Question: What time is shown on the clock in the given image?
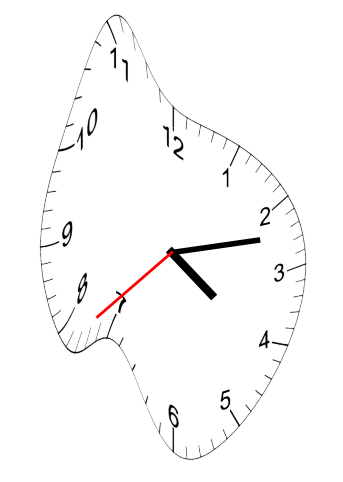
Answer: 04:12:38